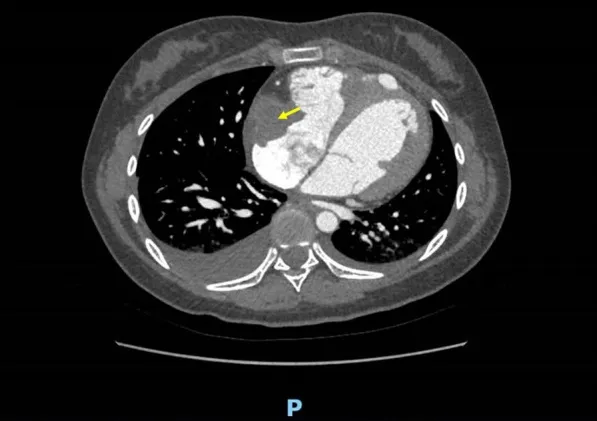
A well-defined, mass-like soft tissue density lesion measuring approximately 30 mm x 34 mm x 32 mm (anteroposterior diameter x transverse diameter x cranio-caudal diameter) is observed at the right atrial appendage and tricuspid valve chordae tendineae. No discernible enhancement is noted on contrast-enhanced imaging.
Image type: radiology (ct)